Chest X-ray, AP view. Patient: 10 years old, sex F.
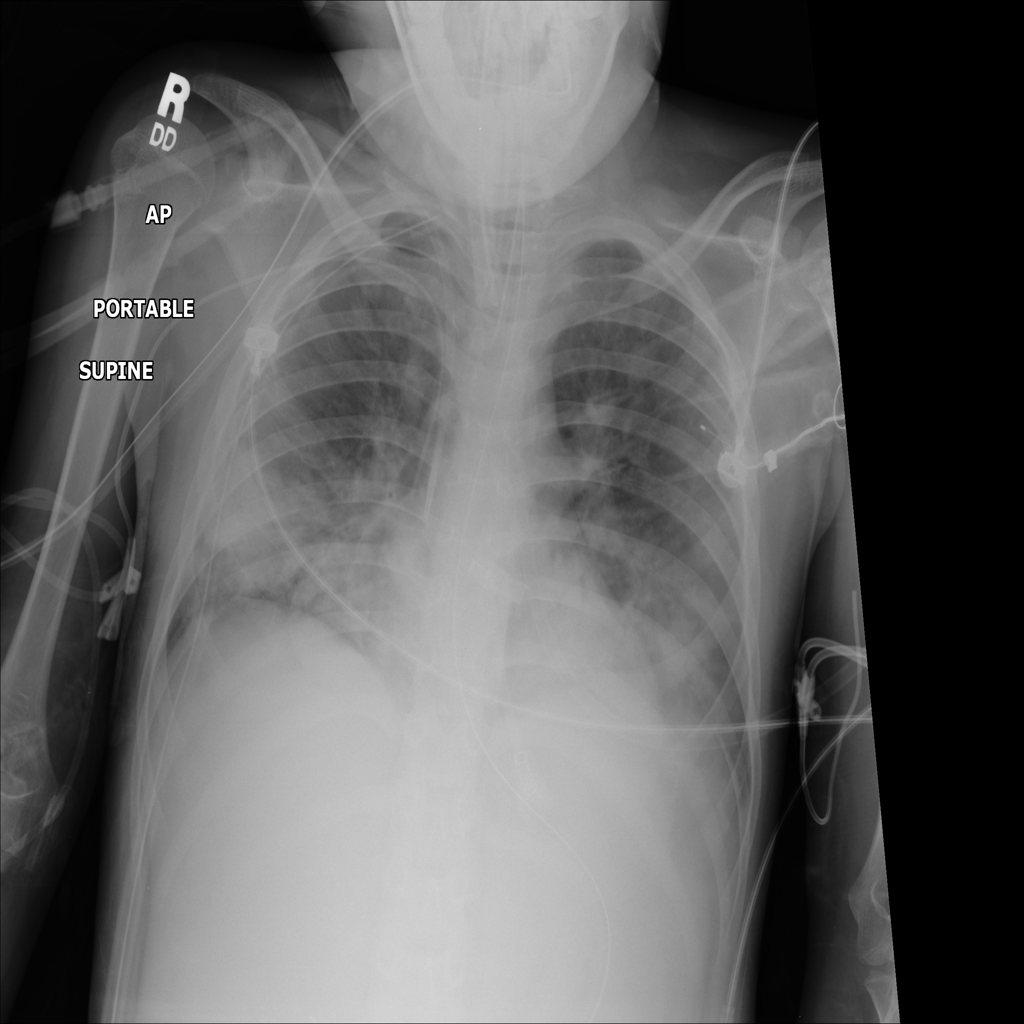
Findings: Consolidation, Effusion, Pleural_Thickening